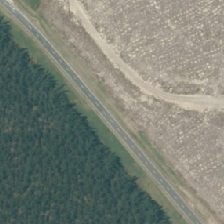
Land cover: harvested_forest